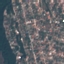
Land use / land cover: Residential